Question: I want to build a layout like this:

My XML code:
'''
<?xml version="1.0" encoding="utf-8"?>
<LinearLayout xmlns:android="http://schemas.android.com/apk/res/android"
android:layout_width="fill_parent"
android:layout_height="fill_parent"
android:orientation="vertical"
android:id="@+id/base">
<com.google.android.maps.MapView
android:id = "@+id/mapView"
android:layout_width="match_parent"
android:layout_height="match_parent"
android:enabled="true"
android:clickable="true"
android:apiKey="0HD__0DaIgzDb8nHjJsuggkHlW1MofMwg-xVCpA"
/>
<EditText
android:layout_width="fill_parent"
android:layout_height="wrap_content">
</EditText>
<LinearLayout android:id="@+id/linearLayout1"
android:gravity="bottom"
android:layout_width="fill_parent"
android:orientation="horizontal"
android:layout_height="wrap_content"
android:layout_weight="1">
<Button android:text="Cancel"
android:layout_height="wrap_content"
android:layout_width="wrap_content"
android:layout_weight="1" ></Button>
<Button android:text="Confirm"
android:layout_height="wrap_content"
android:layout_width="wrap_content"
android:layout_weight="1" ></Button>
</LinearLayout>
</LinearLayout>'
'''
But the result come out the total google map is put on top of every thing.
How can I fix this?
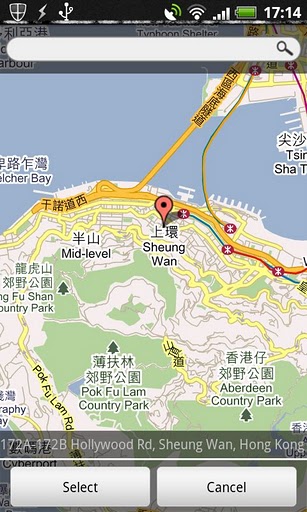
Answer: Use
I have modified your code. Use the folowing code
'''
<?xml version="1.0" encoding="utf-8"?>
<RelativeLayout
xmlns:android="http://schemas.android.com/apk/res/android"
android:layout_width="fill_parent"
android:layout_height="fill_parent"
android:orientation="vertical"
android:id="@+id/base">
<EditText
android:layout_width="fill_parent"
android:layout_height="wrap_content"
android:layout_alignParentTop="true"
android:id="@+id/editText"
>
</EditText>
<LinearLayout
android:id="@+id/linearLayout1"
android:gravity="bottom"
android:layout_width="fill_parent"
android:orientation="horizontal"
android:layout_height="wrap_content"
android:layout_weight="1"
android:layout_alignParentBottom="true">
<Button
android:text="Cancel"
android:layout_height="wrap_content"
android:layout_width="wrap_content"
android:layout_weight="1"></Button>
<Button
android:text="Confirm"
android:layout_height="wrap_content"
android:layout_width="wrap_content"
android:layout_weight="1"></Button>
</LinearLayout>
<com.google.android.maps.MapView
android:id="@+id/mapView"
android:layout_width="match_parent"
android:layout_height="match_parent"
android:enabled="true"
android:clickable="true"
android:apiKey="0HD__0DaIgzDb8nHjJsuggkHlW1MofMwg-xVCpA"
android:layout_below="@+id/editText"
android:layout_above="@+id/linearLayout1"/>
</RelativeLayout>
'''